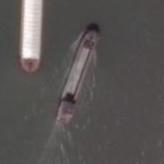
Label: civil